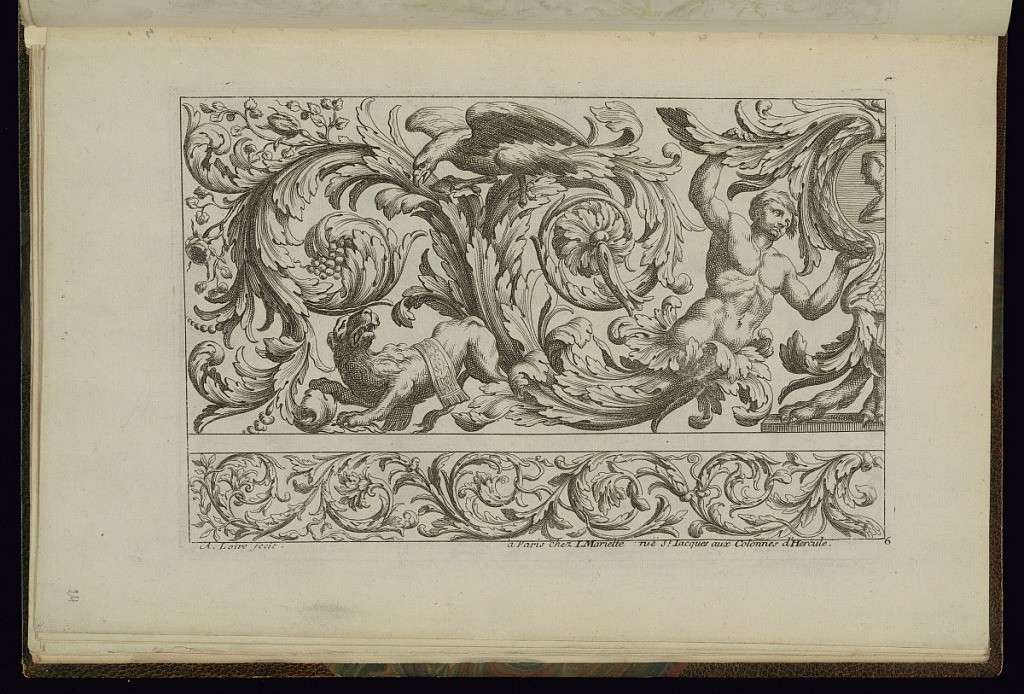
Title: Two Frieze Designs
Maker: Alexis Loir, French, 1640 - 1713
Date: ca.1660–1716
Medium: Etching on paper
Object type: Print
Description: Two horizontal frieze designs with foliate scrolls, scrolling leaves (rinceaux), male figure, rosettes, flowers, grapes, eagle, lion, and a roundel profile portrait. The plate is numbered and signed.